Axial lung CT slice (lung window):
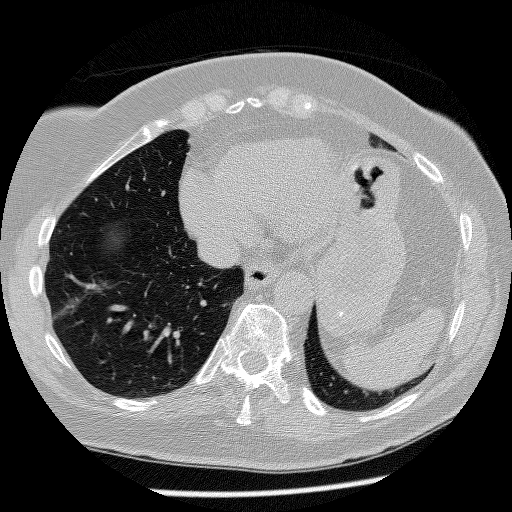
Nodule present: no